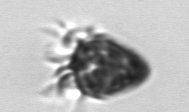
Label: Ciliophora